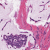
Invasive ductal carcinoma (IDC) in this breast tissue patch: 1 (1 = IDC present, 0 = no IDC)